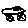
Label: car